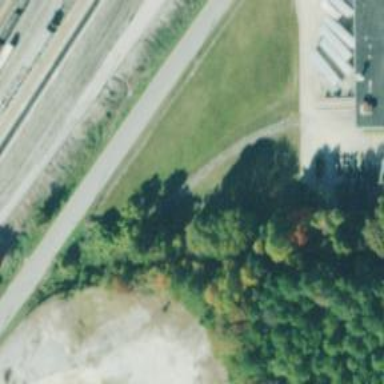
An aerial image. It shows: Disused railway spur line.